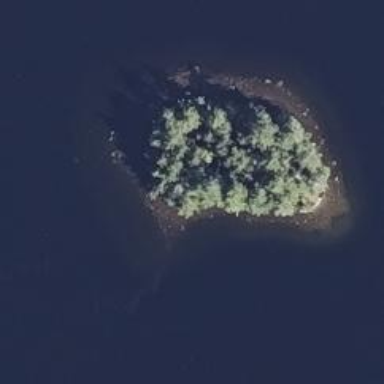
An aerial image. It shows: Image showing island.